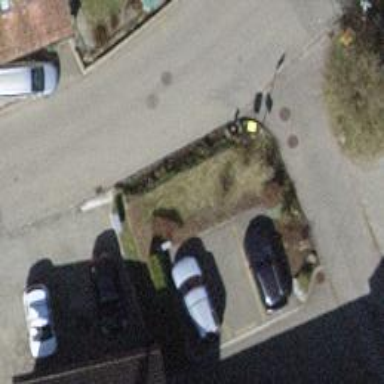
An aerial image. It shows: Post box.